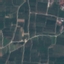
Land use / land cover: PermanentCrop